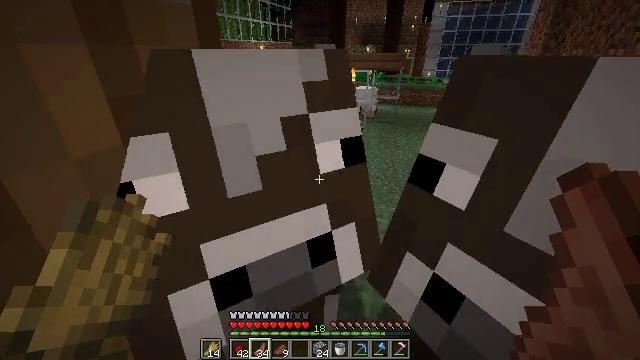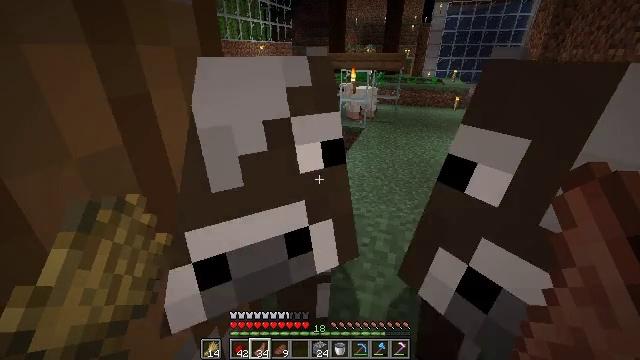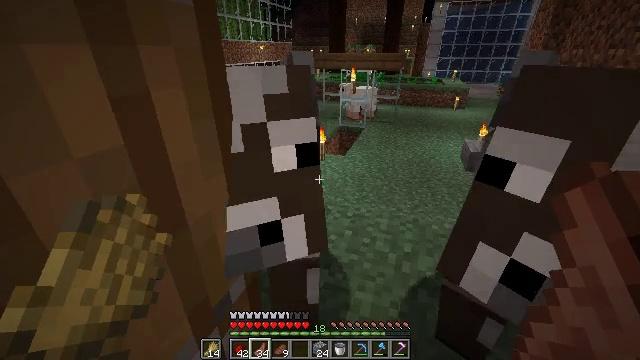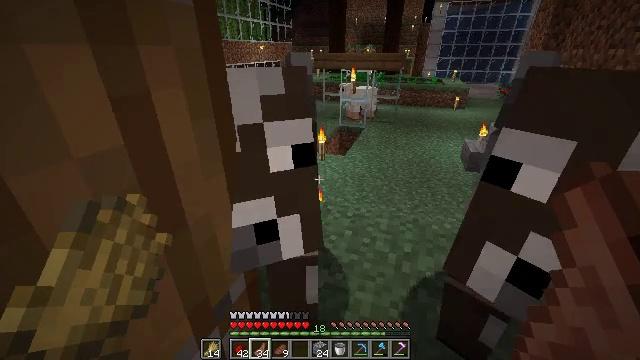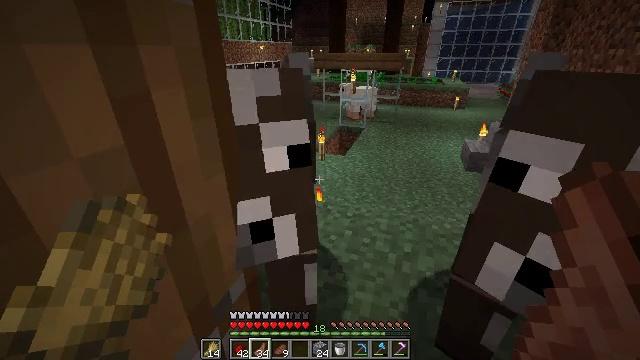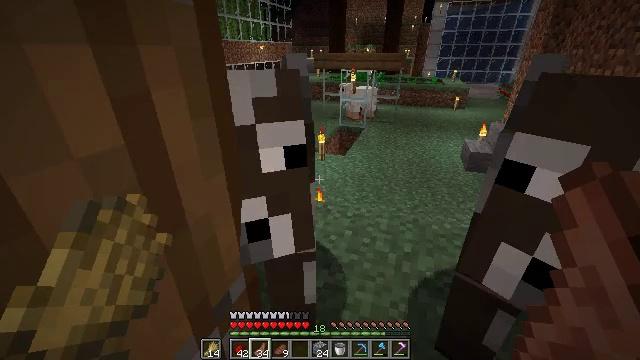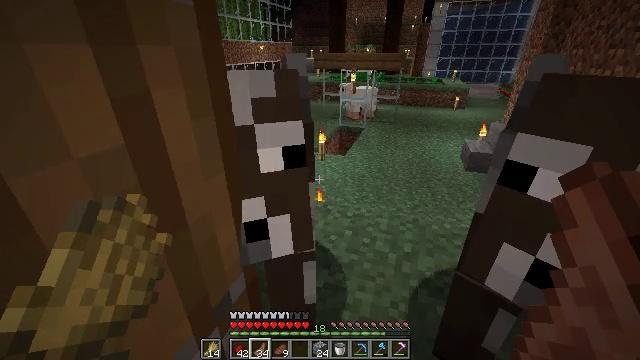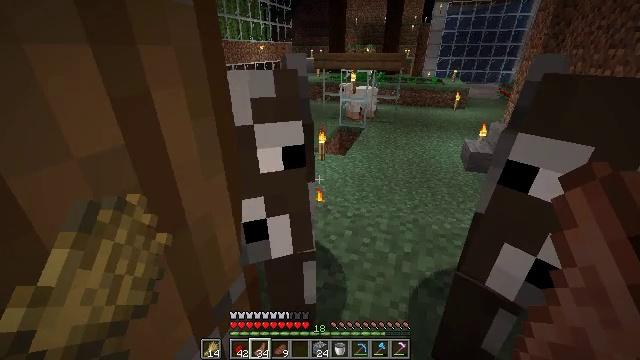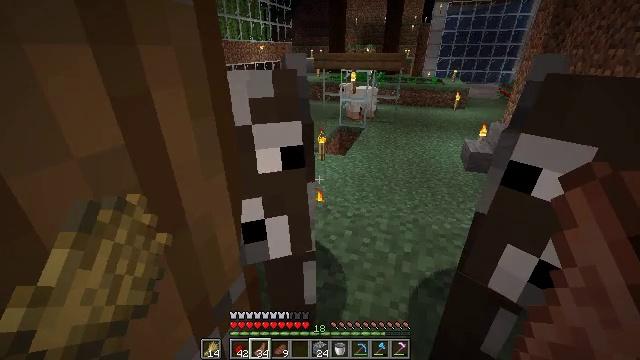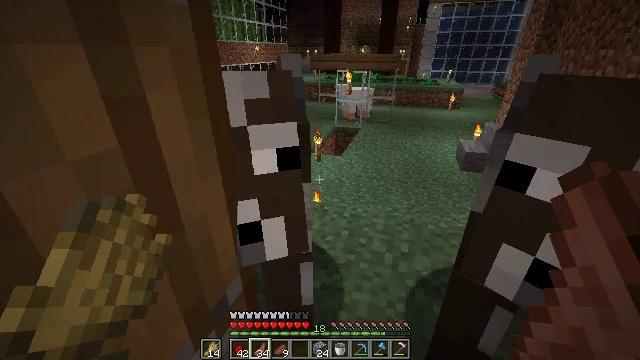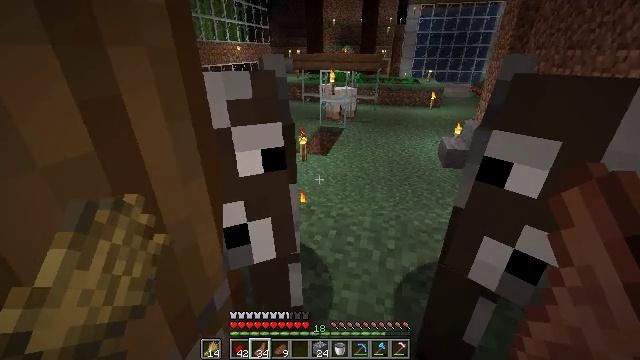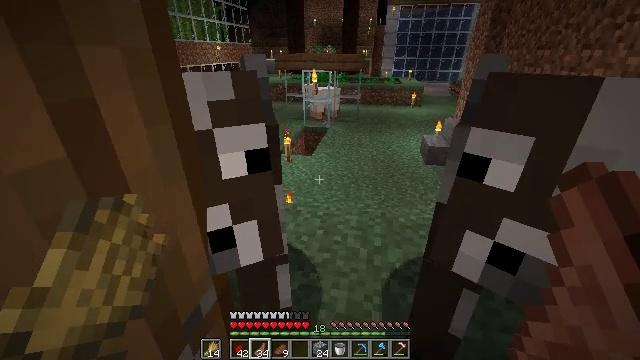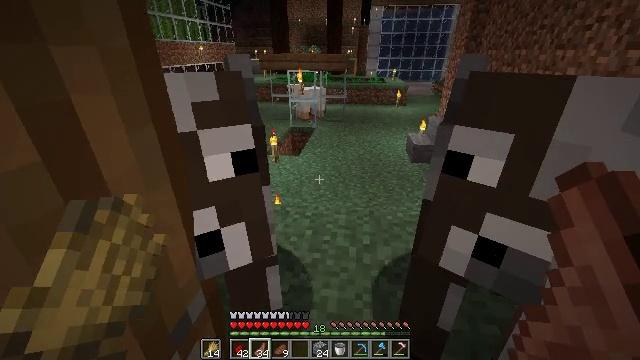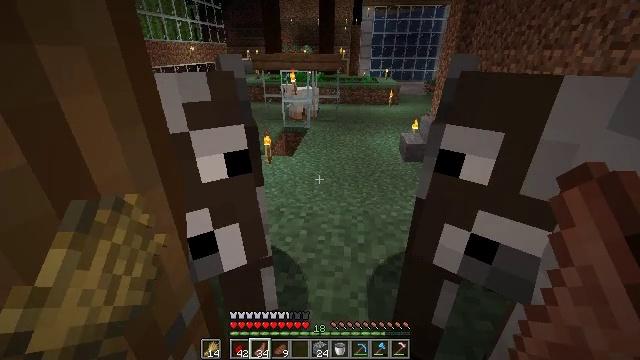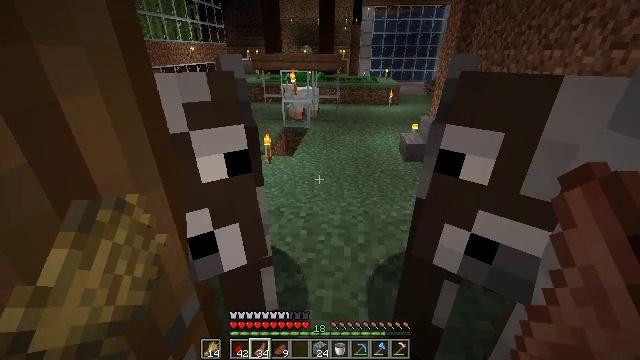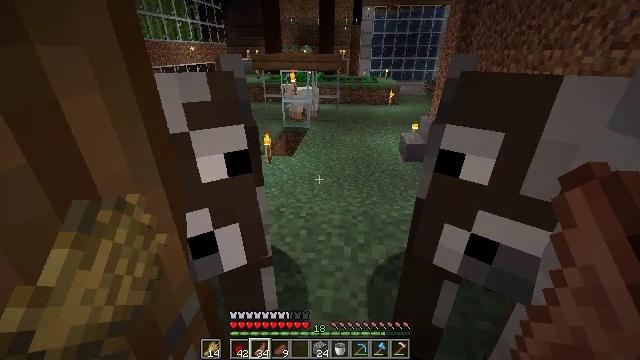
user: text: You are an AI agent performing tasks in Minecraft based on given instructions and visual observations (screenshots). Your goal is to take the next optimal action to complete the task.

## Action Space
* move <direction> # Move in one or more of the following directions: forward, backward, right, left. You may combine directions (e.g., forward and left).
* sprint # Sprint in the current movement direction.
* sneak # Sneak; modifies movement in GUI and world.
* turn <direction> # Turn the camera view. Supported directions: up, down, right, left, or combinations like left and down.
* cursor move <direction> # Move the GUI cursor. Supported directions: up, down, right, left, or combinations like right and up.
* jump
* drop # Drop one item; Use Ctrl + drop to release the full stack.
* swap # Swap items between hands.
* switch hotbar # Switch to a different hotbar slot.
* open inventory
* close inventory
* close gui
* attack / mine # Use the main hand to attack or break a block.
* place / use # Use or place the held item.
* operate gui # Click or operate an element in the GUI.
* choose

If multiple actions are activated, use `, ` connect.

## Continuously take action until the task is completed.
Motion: motion action
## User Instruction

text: Put spruce planks and sticks in the crafting grid to get a spruce fence.
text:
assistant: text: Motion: no_op
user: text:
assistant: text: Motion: no_op
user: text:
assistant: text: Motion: no_op
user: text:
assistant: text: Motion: no_op
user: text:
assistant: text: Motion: no_op
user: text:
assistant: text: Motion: no_op
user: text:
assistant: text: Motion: no_op
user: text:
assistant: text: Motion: no_op
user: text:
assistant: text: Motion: no_op
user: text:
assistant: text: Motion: turn right
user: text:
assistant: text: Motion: turn right
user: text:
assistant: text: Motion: turn right
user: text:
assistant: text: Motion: turn right
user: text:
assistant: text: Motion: no_op
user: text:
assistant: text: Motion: no_op
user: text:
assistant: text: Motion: no_op
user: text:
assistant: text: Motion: no_op
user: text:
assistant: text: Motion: no_op
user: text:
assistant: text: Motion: no_op
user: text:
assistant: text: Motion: no_op
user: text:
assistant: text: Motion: no_op
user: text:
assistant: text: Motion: move forward
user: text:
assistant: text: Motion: move forward
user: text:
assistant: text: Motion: move forward, turn left
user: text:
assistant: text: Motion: move forward, turn left
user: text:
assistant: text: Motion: move forward, turn left
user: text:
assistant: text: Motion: move forward, turn left
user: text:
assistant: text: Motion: turn left
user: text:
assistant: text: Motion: turn left
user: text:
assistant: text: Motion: turn left